Breast ultrasound image
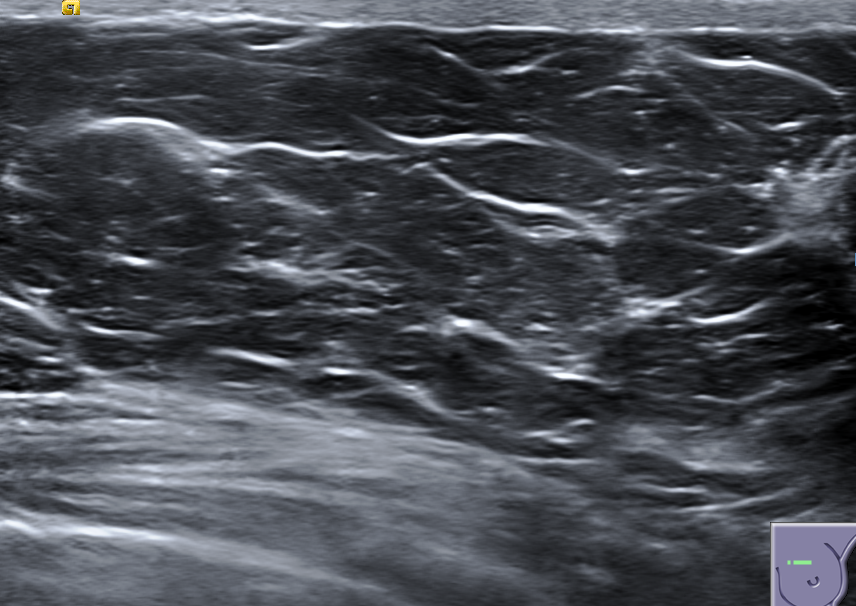
Diagnosis: normal